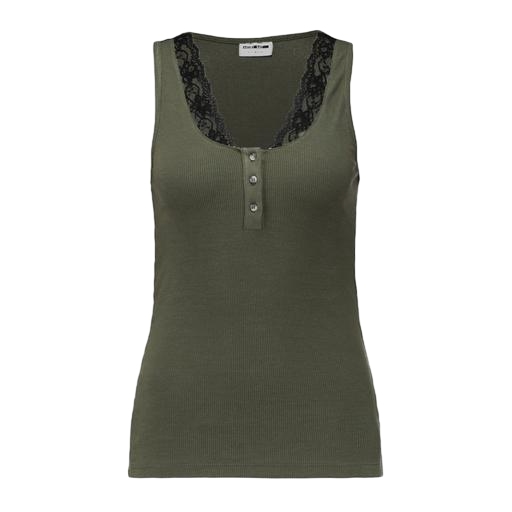
moss green tank top, fancy tank top, green tank top, white background